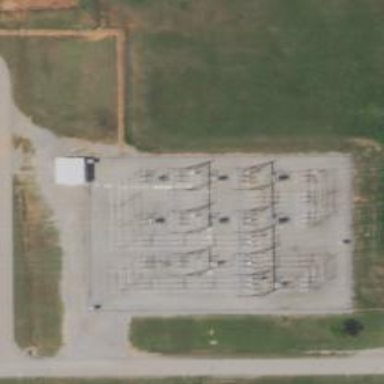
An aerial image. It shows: Switch for power supply.